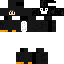
A male human skin with dark skin, wearing brown helmet dressed in a blue hoodie and black pants, featuring a closed mouth.